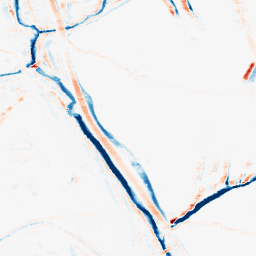
Category: morphological
Decomposition family: morphological_rect
Decomposition parameters: operation: average
width: 10
height: 5
Upsampling method: cubic_mitchell
Upsampling parameters: scale: 8
Upsampling scale: 8